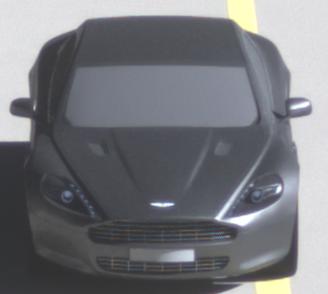
Make: Aston Martin
Model: Rapide
Detailed model: Rapide
Model produced from: 2010/03
Model produced until: 2013/07
Doors: 5
Color: gray
Road condition: dry road
Daytime: morning or afternoon
Contrast: high contrast